Question: I'm using Frama-C Nitrogen to analyze the following code
'''
#include "/usr/share/frama-c/builtin.h"
int test()
{
const unsigned char a = Frama_C_interval(0, 255);
const unsigned char b = Frama_C_interval(0, 255);
const unsigned int c = ((unsigned int)a) | ((unsigned int)b);
return 0;
}
'''
with
'''
frama-c -jessie test.c
'''
Unfortunately, Jessie isn't able to prove the absence of integer overflows.
In particular, the following condition cannot be proved (assured that I'm interpreting the output correctly, which language is that? Where can I find a manual?):
'''
0 <= bw_or(integer_of_uint32(result7), integer_of_uint32(result8))
'''

By looking at a few previous lines we also get:
'''
H23: 0 <= integer_of_uint8(b) and integer_of_uint8(b) <= 429496725
H24: integer_of_uint32(result8) = integer_of_uint8(b)
'''
Shouldn't Jessie be able to infer a stronger property in H23?
Like
'''
H23: 0 <= integer_of_uint8(b) and integer_of_uint8(b) <= 255
'''
It seems to me that Jessie is treating intermediate results as mathematical integers, therefore ignoring the unsigned char "hint".
I also tried the value analysis with:
'''
frama-c -main test -val test.c
'''
which yields the output:
'''
[kernel] preprocessing with "gcc -C -E -I. test.c"
[value] Analyzing a complete application starting at test
[value] Computing initial state
[value] Initial state computed
[value] Values of globals at initialization
Frama_C_entropy_source [--..--]
[value] computing for function Frama_C_interval <- test.
Called from new_test.c:5.
/usr/share/frama-c/builtin.h:46:[value] Function Frama_C_interval: precondition got status valid.
/usr/share/frama-c/builtin.h:47:[value] Function Frama_C_interval: postcondition got status unknown.
[value] Done for function Frama_C_interval
[value] computing for function Frama_C_interval <- test.
Called from new_test.c:6.
[value] Done for function Frama_C_interval
new_test.c:7:[value] assigning non deterministic value for the first time
[value] Recording results for test
[value] done for function test
[value] ====== VALUES COMPUTED ======
[value] Values for function test:
Frama_C_entropy_source [--..--]
a [--..--]
b [--..--]
c [0..255]
__retres {0}
'''
The value analysis correctly computes the bounds for c, but I don't understand why the results for a and b are approximated (shouldn't they be trivial to determine?)
Any insights would be greatly appreciated.
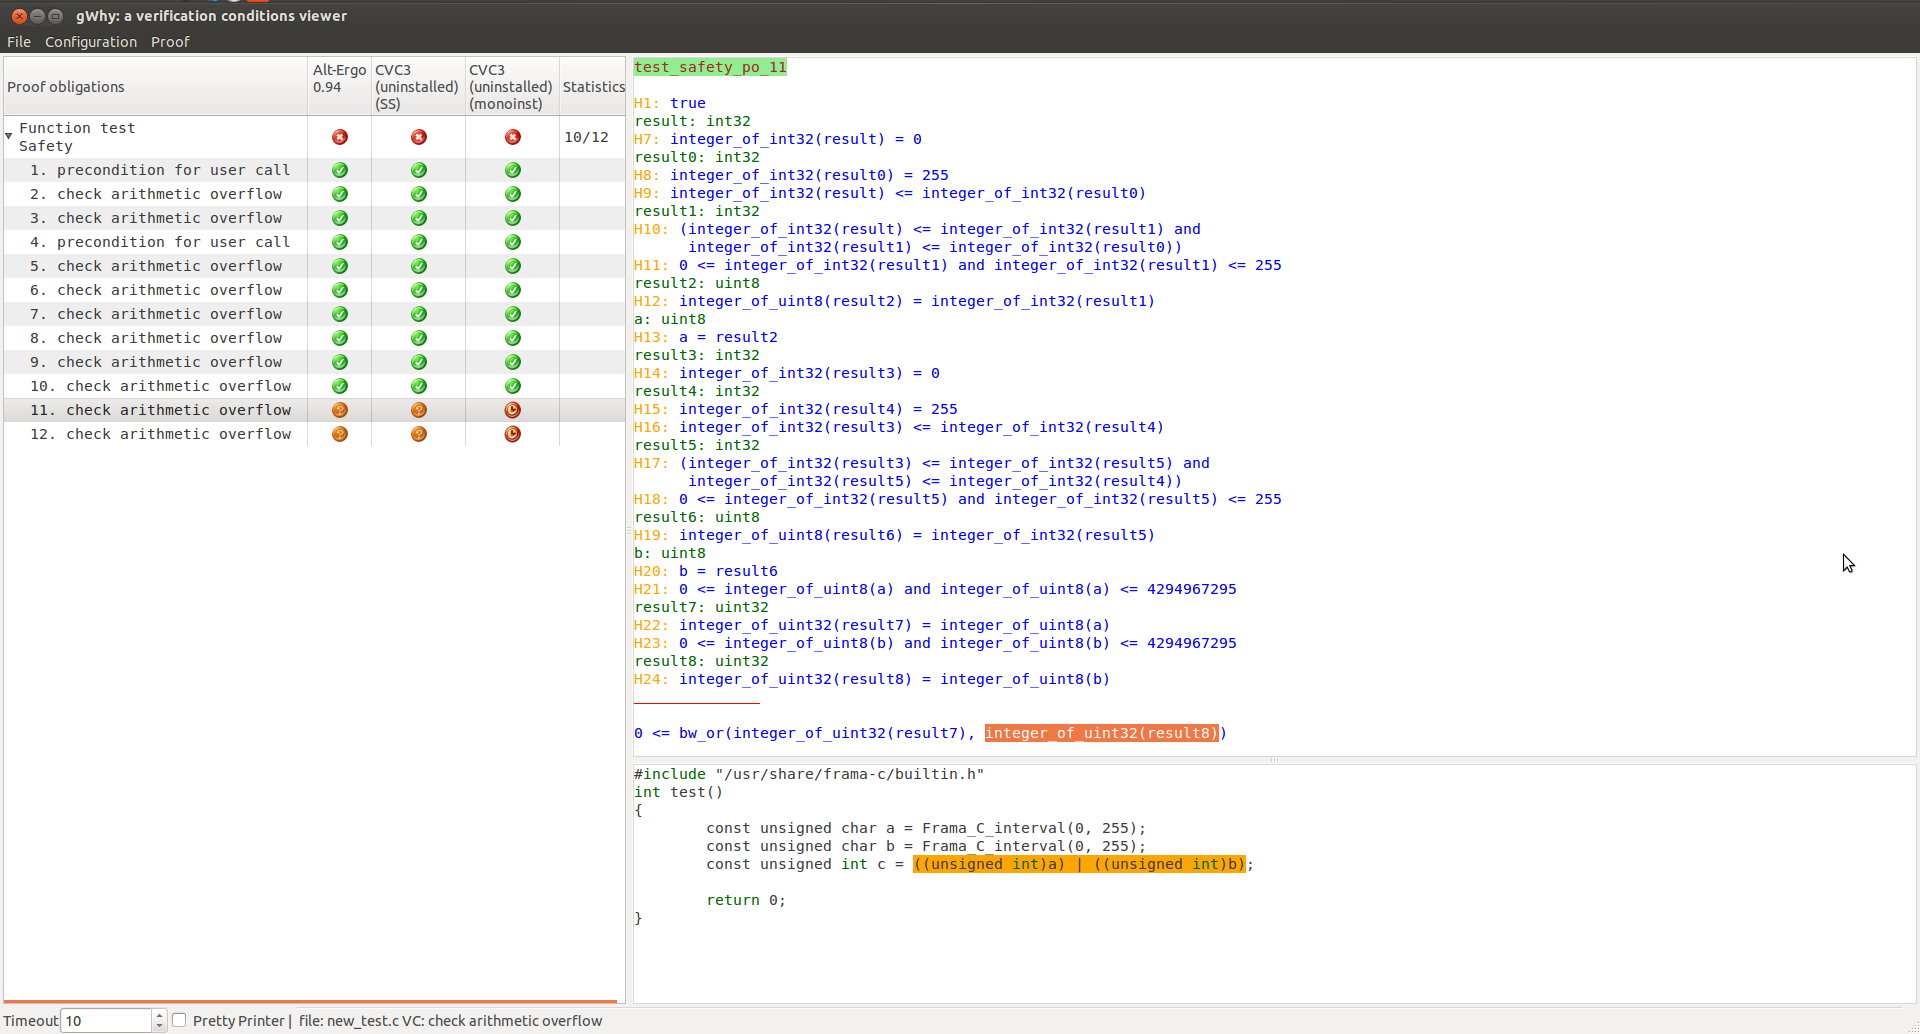
Answer: > which language is that?
This is <URL>.
> the following condition cannot be proved [...]:0 <= bw_or(integer_of_uint32(result7), integer_of_uint32(result8))
It is always difficult to decide how to axiomatize C's bitwise operators. It completely depends on how the program being verified uses these operators. The Jessie/Why verification chain does not make a decision and leaves the axiomatization of these operators to you. This has been discussed before. This <URL>.
> I don't understand why the results for a and b are approximated (shouldn't they be trivial to determine?)
In the results of the value analysis (option -val), [--..--] for a variable of an integer type means all the values of this type. Variables a and b can take any value of the type unsigned char, so the value of these variables is displayed as [--..--]. These results are not approximated, in this particular example they are optimal.